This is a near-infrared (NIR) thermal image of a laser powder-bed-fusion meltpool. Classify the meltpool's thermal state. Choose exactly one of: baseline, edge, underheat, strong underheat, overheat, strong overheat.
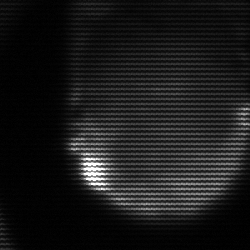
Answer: edge